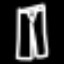
Label: pants